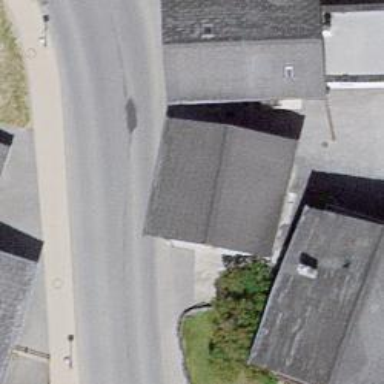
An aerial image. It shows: Simple and straightforward house.